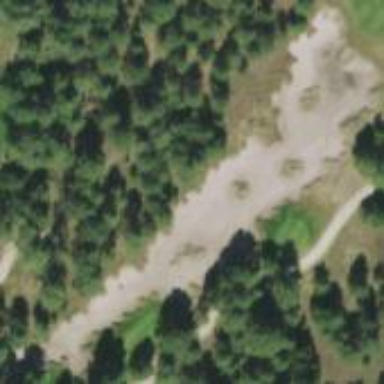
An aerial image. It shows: Golf bunker.